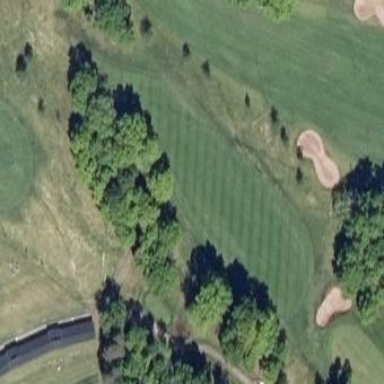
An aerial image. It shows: Golf fairway surrounded by grass.